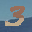
Label: 3